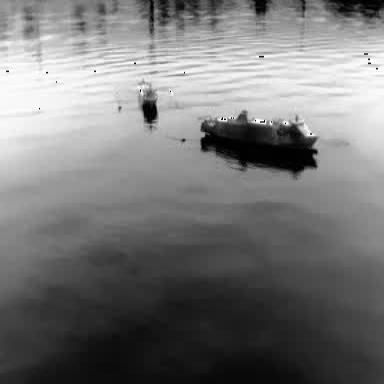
There is a container_ship in the infrared image.